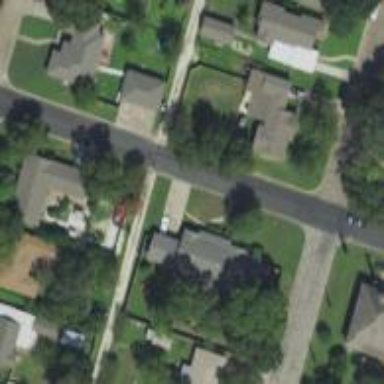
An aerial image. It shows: Alley classified as service road.